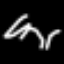
Label: palm tree